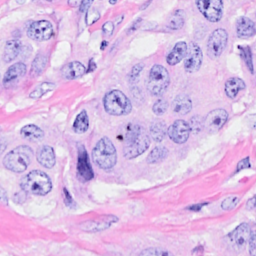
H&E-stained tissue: Breast